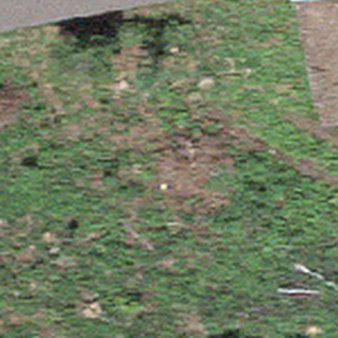
Label: other